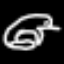
Label: frog